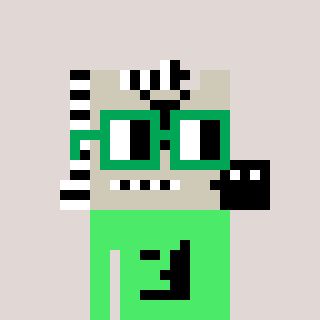
a pixel art character with square green glasses, a zebra-shaped head and a teal-colored body on a warm background